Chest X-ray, PA view. Patient: 65 years old, sex M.
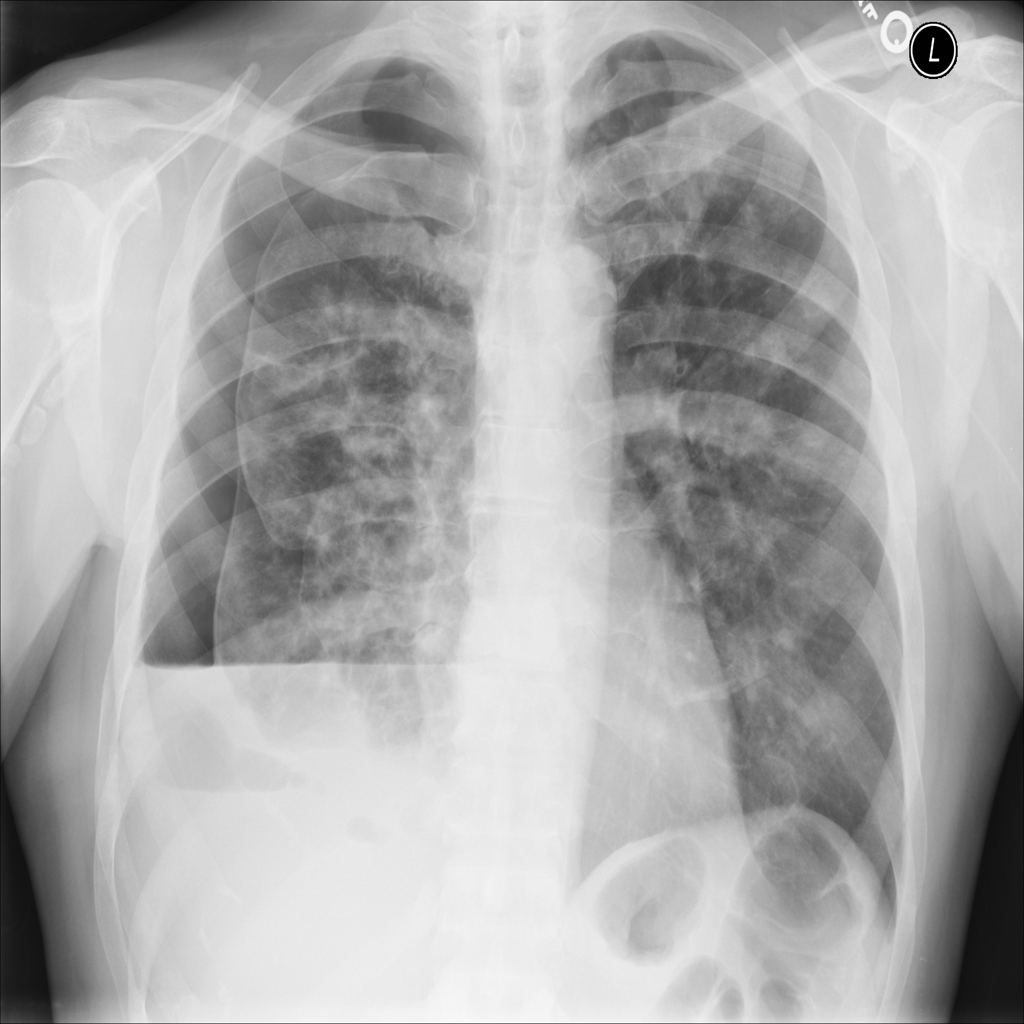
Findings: Atelectasis, Infiltration, Nodule